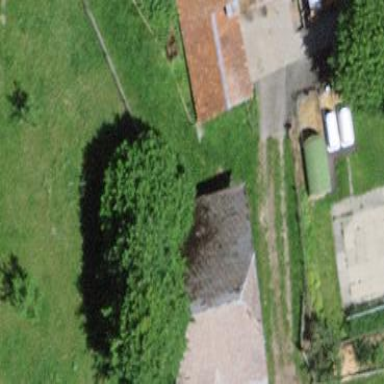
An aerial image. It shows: Rural barn.